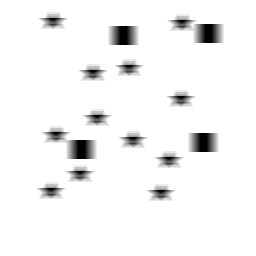
Squares: 4
Triangles: 0
Stars: 12
Total shapes: 16